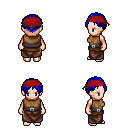
a pixel art fantasy rpg character, female body template, human, light skin, leather chest armor, robe skirt, blue parted hairstyle, red bandana, four views (front, back, left, right), 2x2 character sprite sheet, small pixel art, hard edges, no anti-aliasing